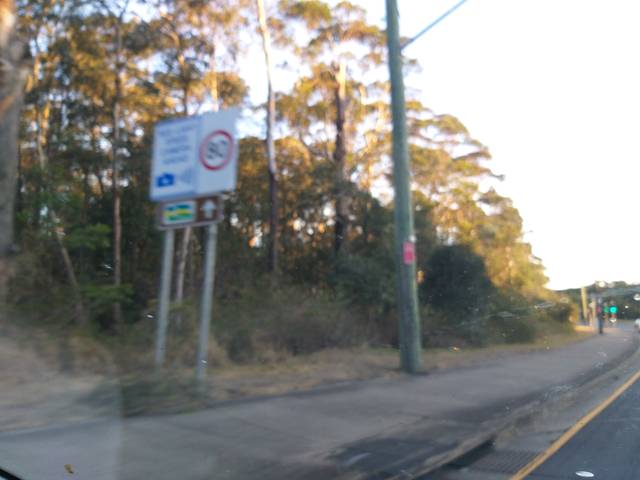
Region: Australia
Coordinates: -34.445, 150.877